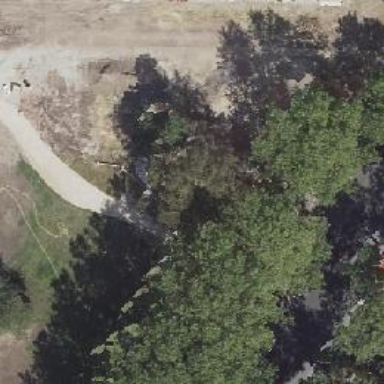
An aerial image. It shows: Grassy playground.